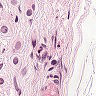
Metastatic tissue present: yes